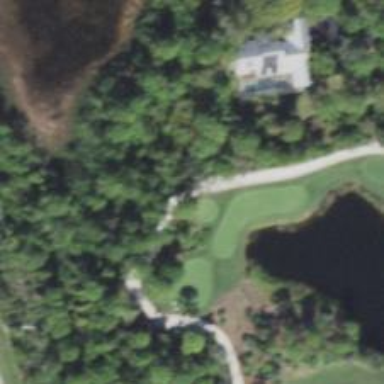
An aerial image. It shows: Path for golf carts.